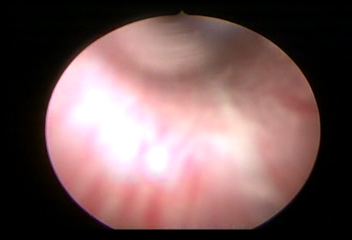
Modality: WLC
Class: Normal mucosa
Bladder cancer association: No